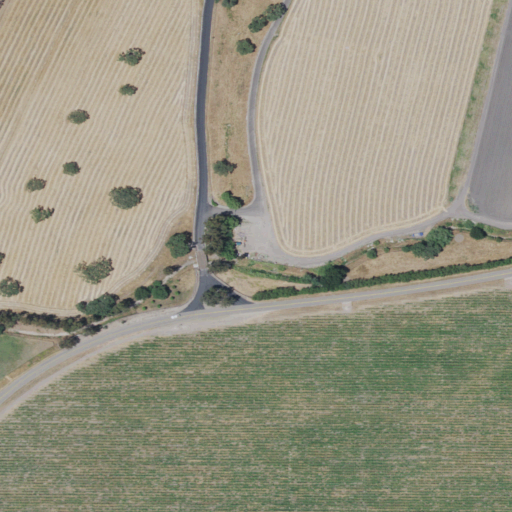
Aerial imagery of valley in California named Cañada de los Alisos containing grassland, cultivated crops, open development, and low intensity development